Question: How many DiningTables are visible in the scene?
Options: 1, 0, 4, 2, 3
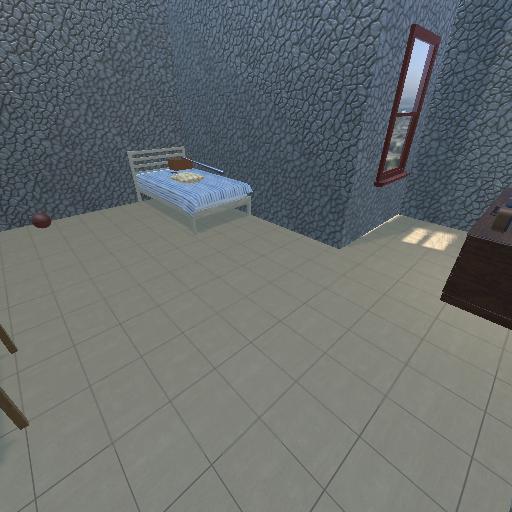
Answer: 1